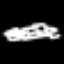
Label: squiggle